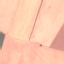
Land use / land cover class: AnnualCrop